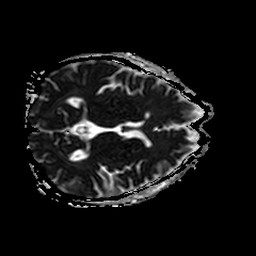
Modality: ADC
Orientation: axial
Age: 63
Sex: male
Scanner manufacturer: philips
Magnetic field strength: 3 T
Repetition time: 3.08 s
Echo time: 0.076 s